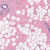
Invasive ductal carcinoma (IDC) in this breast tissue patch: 0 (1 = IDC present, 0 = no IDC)